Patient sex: M
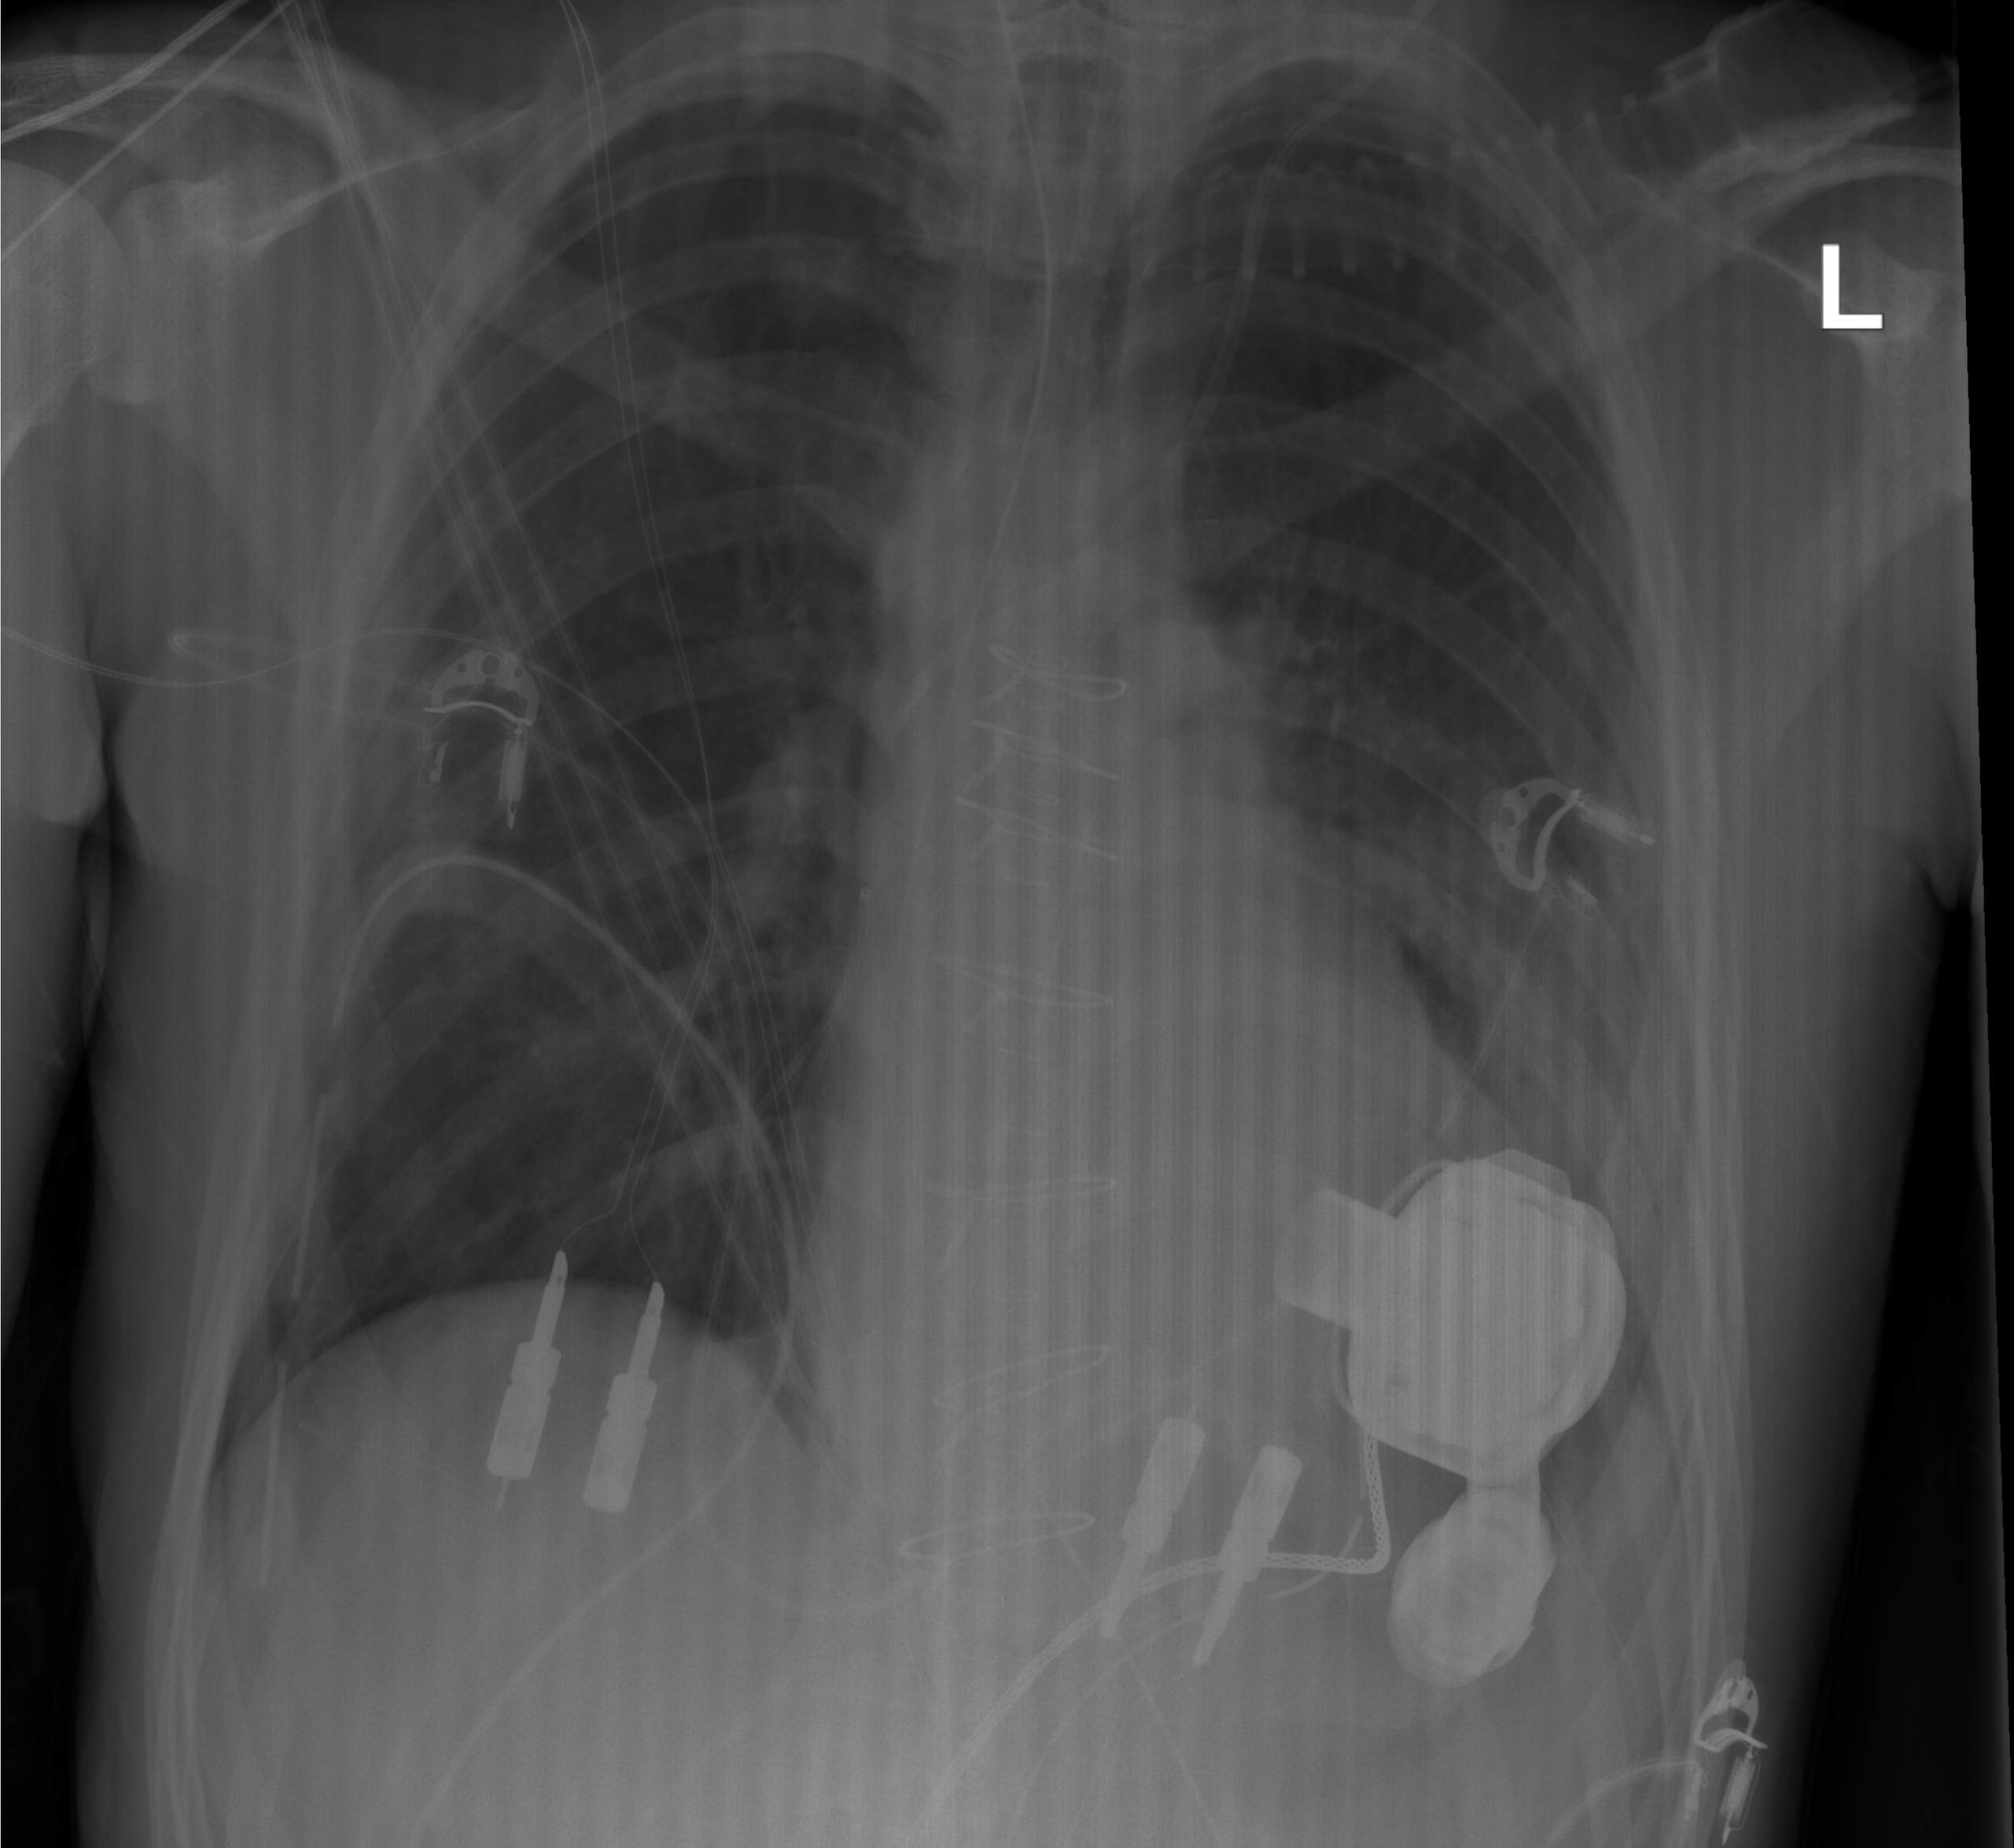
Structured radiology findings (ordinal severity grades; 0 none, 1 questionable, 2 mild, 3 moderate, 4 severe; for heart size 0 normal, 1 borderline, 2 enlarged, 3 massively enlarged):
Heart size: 0
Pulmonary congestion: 0
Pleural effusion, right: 0
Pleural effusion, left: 0
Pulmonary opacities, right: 0
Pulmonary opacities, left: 2
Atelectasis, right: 0
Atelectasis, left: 0